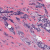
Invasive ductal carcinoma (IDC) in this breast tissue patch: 1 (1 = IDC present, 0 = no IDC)